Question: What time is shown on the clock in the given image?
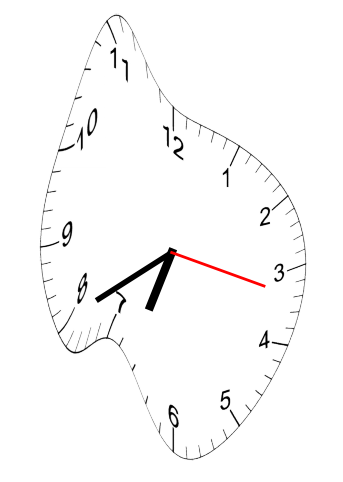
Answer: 06:40:17